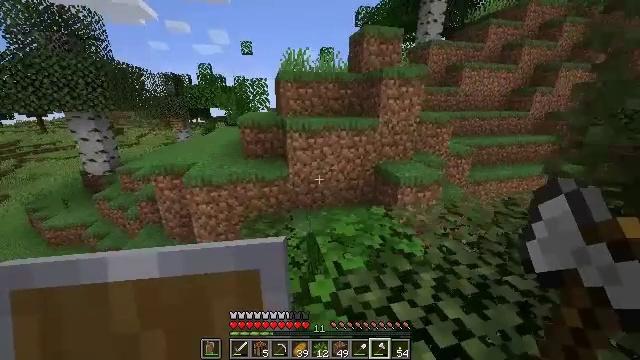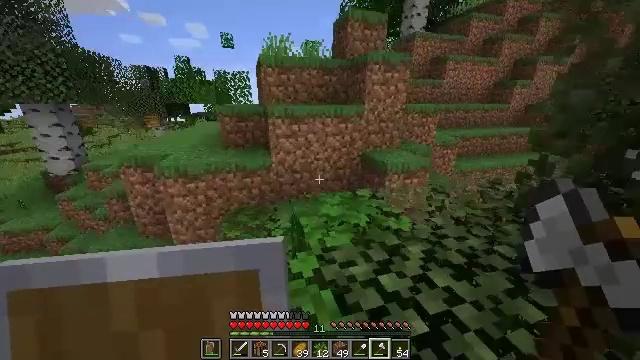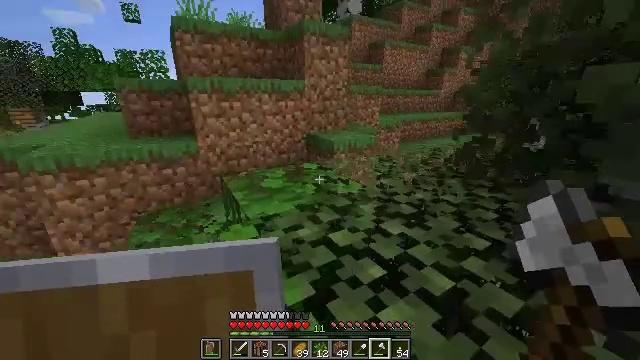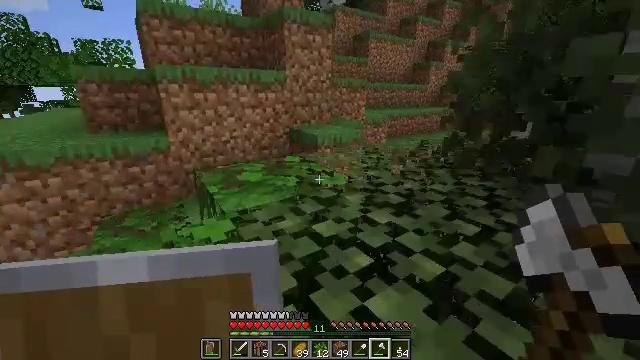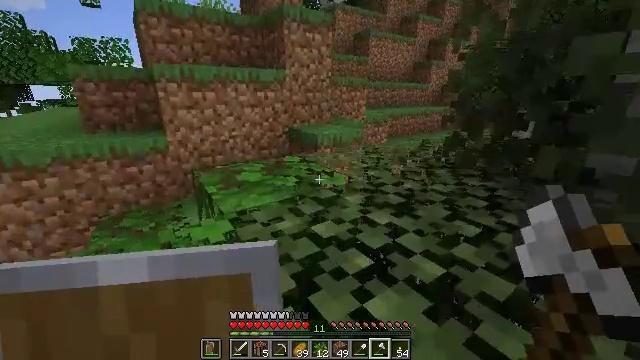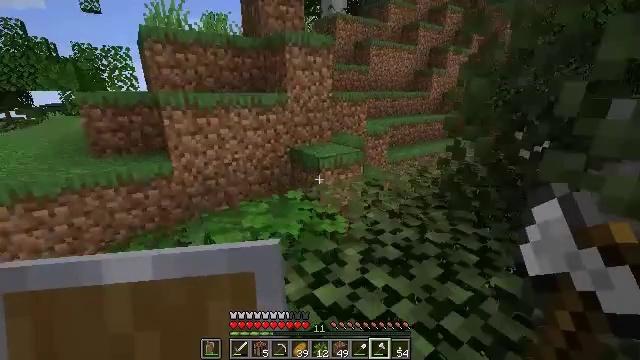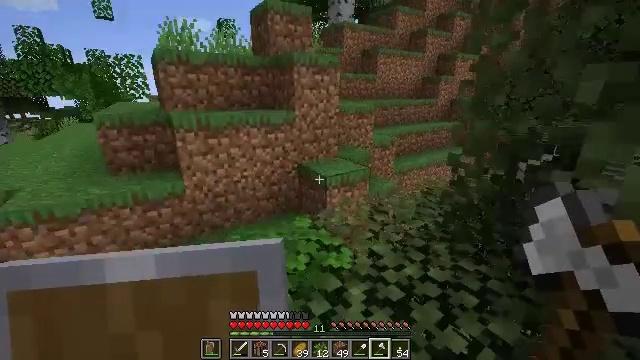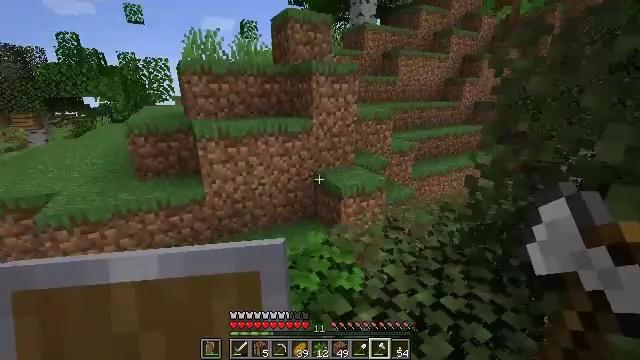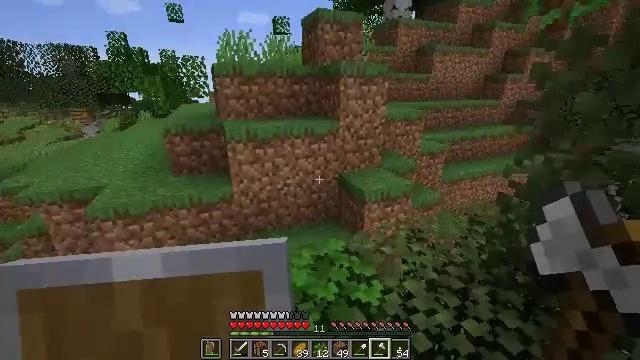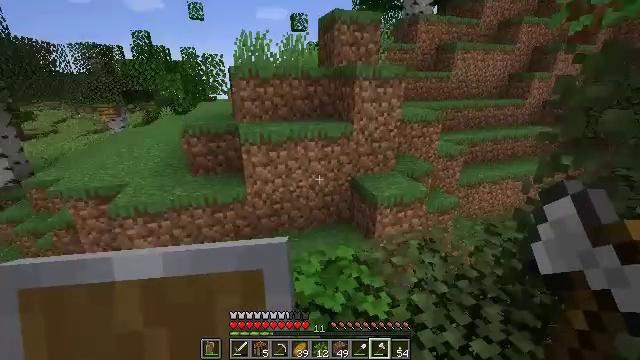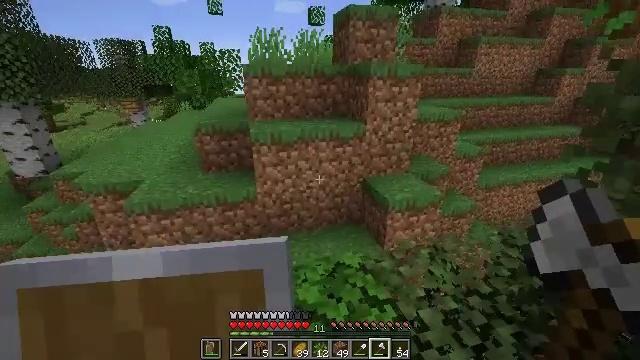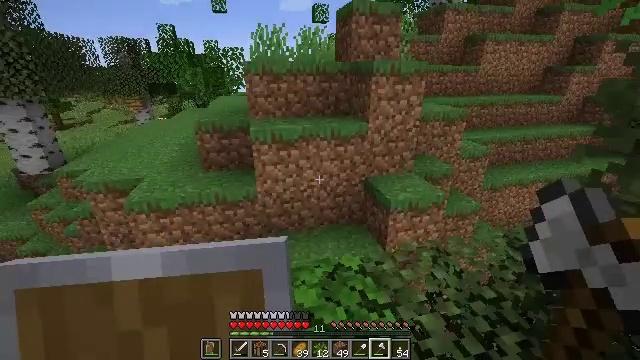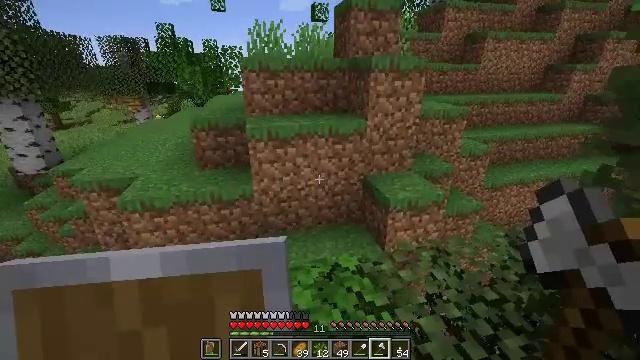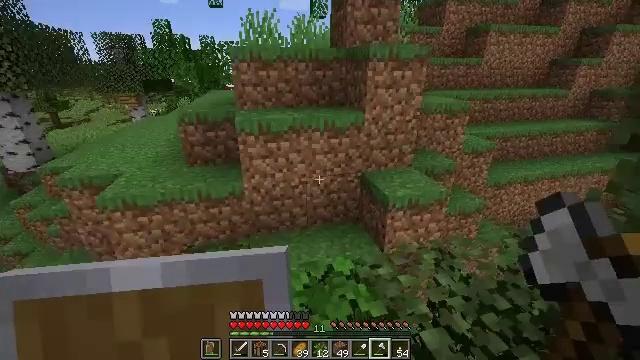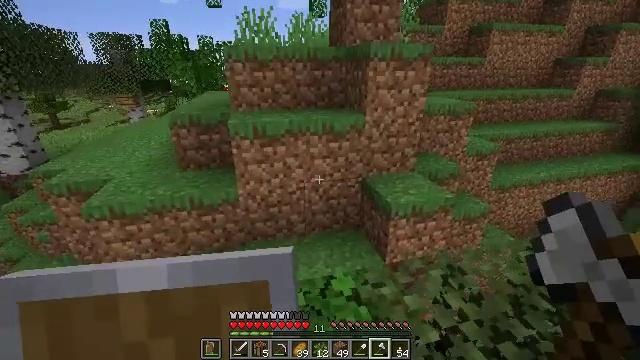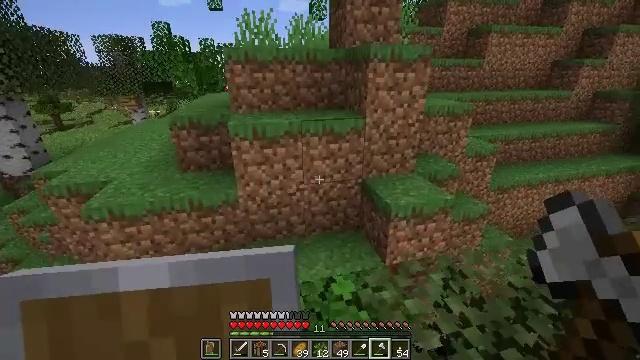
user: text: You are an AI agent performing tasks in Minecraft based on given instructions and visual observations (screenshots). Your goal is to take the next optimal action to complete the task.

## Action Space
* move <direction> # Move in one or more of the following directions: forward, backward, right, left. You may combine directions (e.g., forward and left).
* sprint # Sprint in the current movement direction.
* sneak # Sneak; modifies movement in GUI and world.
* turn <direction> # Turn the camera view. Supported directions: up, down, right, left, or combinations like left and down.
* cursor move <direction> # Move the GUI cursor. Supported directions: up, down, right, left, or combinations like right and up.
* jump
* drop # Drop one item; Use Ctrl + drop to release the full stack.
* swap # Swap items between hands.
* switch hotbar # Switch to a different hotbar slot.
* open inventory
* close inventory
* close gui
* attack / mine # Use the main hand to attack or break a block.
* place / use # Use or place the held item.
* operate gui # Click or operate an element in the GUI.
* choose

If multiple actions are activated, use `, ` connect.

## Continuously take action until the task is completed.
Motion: motion action
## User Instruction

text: Open the crafting table to make an oak sign.
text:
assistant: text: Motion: move forward, turn right
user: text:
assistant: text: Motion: move forward, turn right
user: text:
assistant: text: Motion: move forward, turn right
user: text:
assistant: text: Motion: move forward
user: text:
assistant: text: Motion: move forward, jump
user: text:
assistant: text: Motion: move forward, turn left, jump
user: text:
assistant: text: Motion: move forward, turn left, jump
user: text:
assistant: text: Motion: move forward, turn left and down, jump
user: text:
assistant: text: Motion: move forward, turn left, jump
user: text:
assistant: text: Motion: move forward, turn left and down
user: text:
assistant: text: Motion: move forward
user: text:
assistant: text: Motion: move forward
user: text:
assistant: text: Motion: move forward
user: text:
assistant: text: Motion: move forward, sprint
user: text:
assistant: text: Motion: move forward, sprint
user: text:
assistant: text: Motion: move forward, sprint, turn left
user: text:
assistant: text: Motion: move forward, sprint, turn left
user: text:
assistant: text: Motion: move forward, turn left
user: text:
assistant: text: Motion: move forward
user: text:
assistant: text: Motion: move forward
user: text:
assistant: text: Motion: move forward
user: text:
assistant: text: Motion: move forward
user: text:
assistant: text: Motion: move forward, jump
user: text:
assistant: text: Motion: move forward, jump
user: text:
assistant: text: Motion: move forward, jump
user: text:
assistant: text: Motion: move forward, jump
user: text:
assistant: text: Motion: move forward, jump
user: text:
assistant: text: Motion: move forward
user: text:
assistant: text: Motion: move forward
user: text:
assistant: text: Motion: move forward